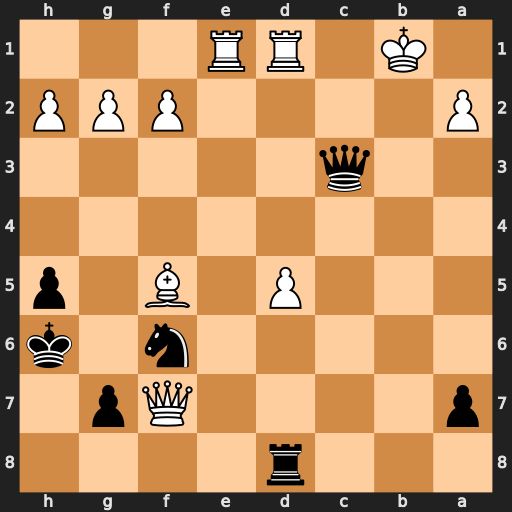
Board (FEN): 3r4/p4Qp1/5n1k/3P1B1p/8/2q5/P4PPP/1K1RR3
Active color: b
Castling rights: -
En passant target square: -
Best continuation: Rb8+ Qb7 Rxb7#